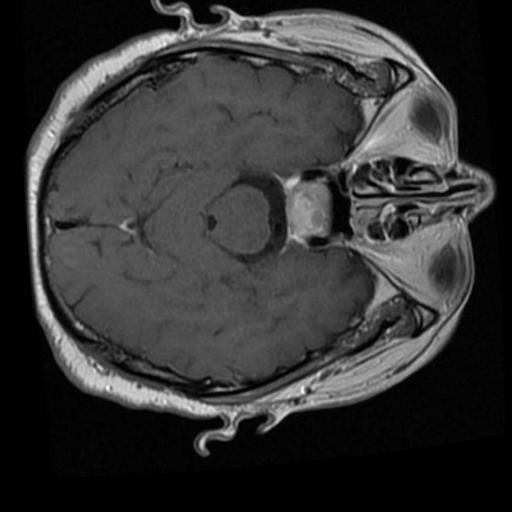
Label: brain_tumor